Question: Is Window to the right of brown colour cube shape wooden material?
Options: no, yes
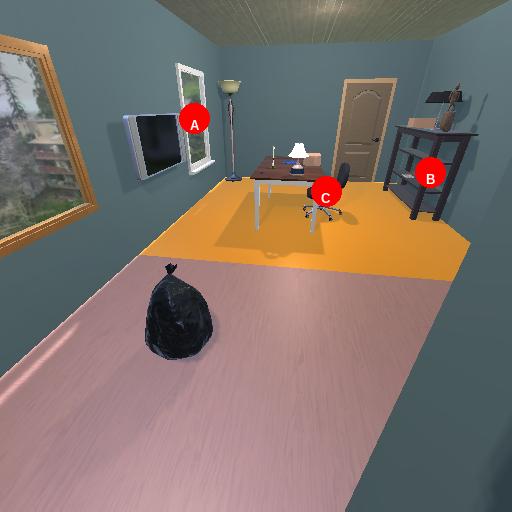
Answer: no